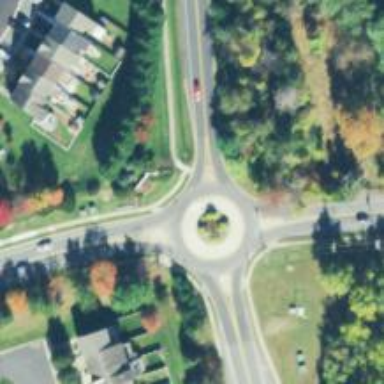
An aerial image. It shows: Secondary road around roundabout.